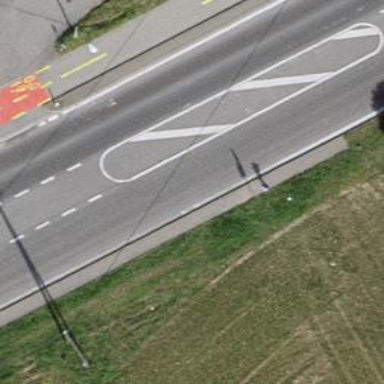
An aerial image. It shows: Bus stop with stop position for public transport.